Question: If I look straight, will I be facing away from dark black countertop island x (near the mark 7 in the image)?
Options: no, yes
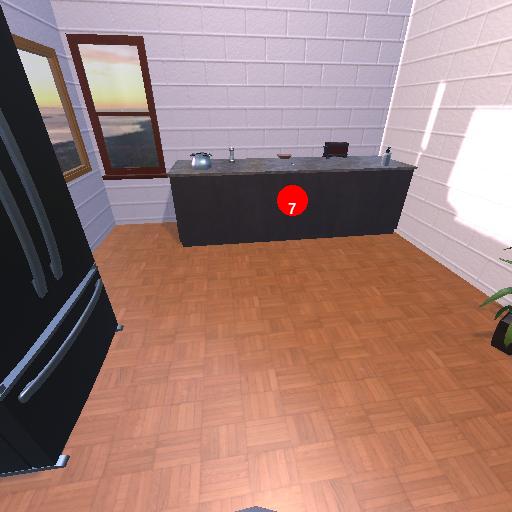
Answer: no